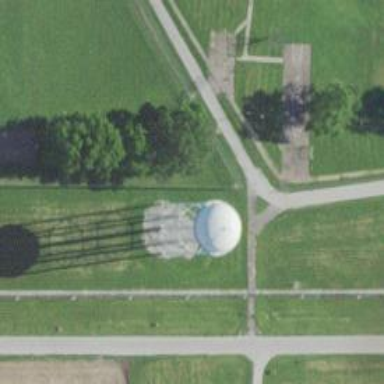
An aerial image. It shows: Water tower that is man-made.